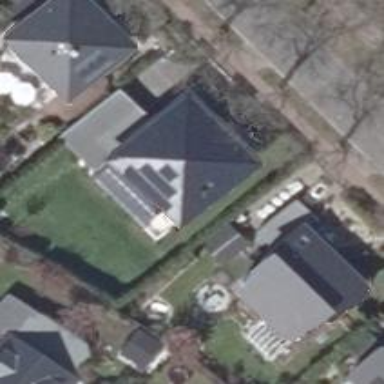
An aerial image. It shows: Simple and straightforward house.